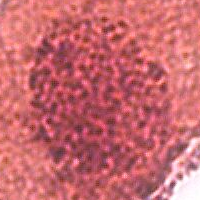
Label: prophase